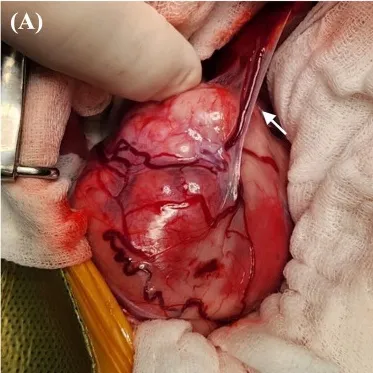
Gross morphological features of right renal mass in a dog with RCC. (A) Intraoperative finding of a highly vascularized renal mass with blood vessels connecting to the liver and potentially functioning as feeding vessels (arrow). Numerous tortuous vessels are found to have surrounded the capsule of the mass.
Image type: medical_photograph (other_medical_photograph)